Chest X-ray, AP view. Patient: 47 years old, sex M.
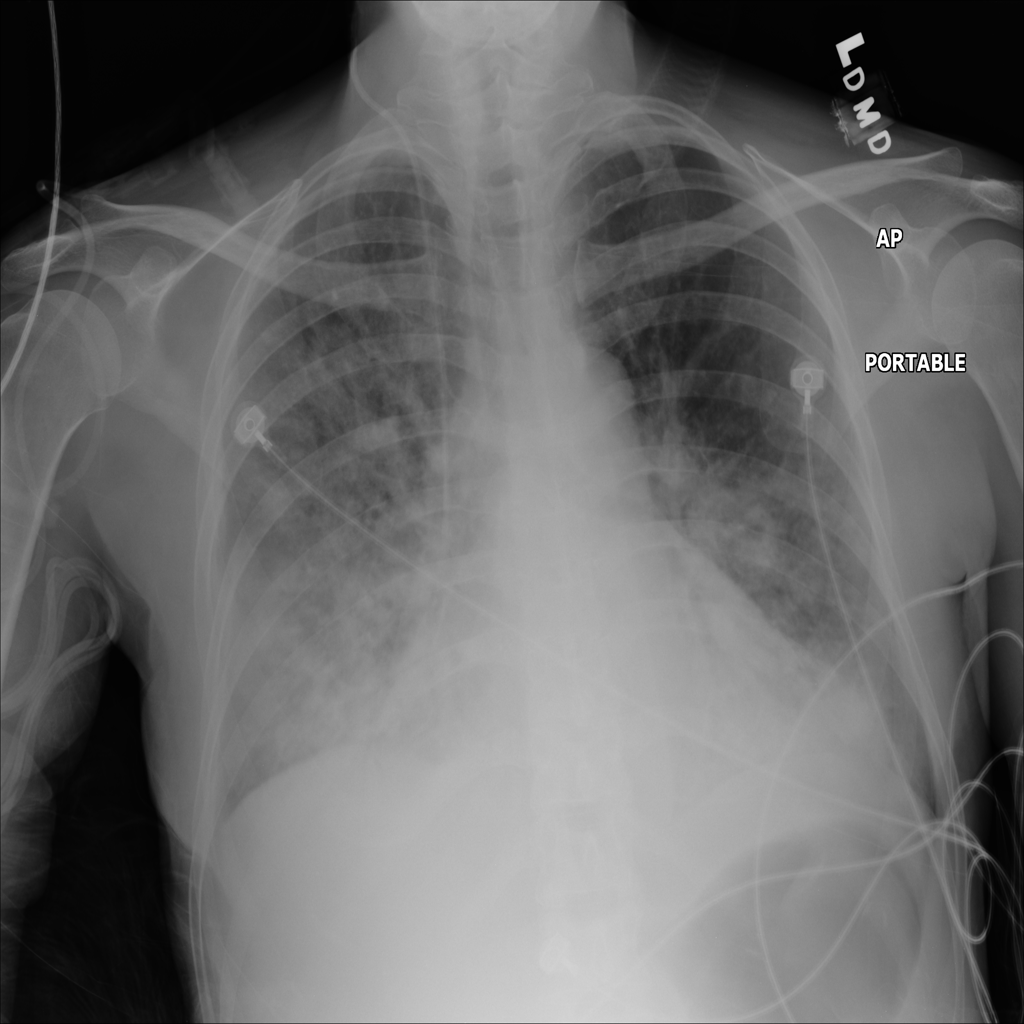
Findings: Edema